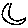
Label: moon